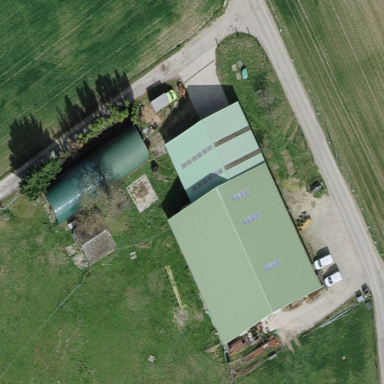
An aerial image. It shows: Farmyard area.